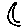
Label: moon